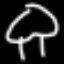
Label: mushroom